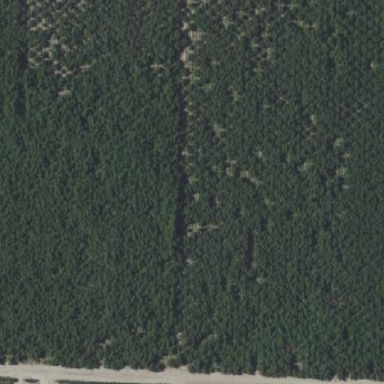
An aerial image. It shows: Orchard filled with walnut trees.